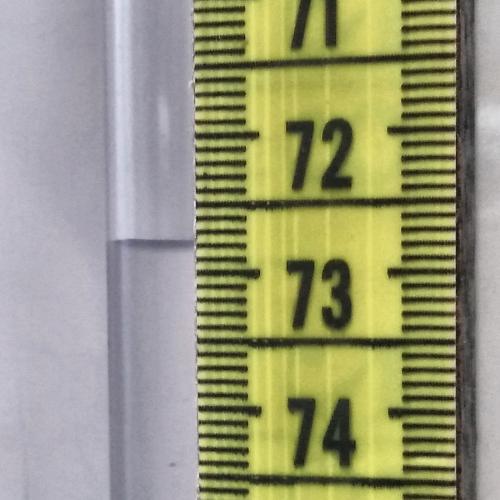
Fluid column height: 72.8 cm